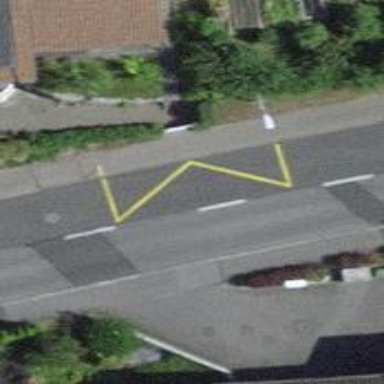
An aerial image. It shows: Public transport stop position.